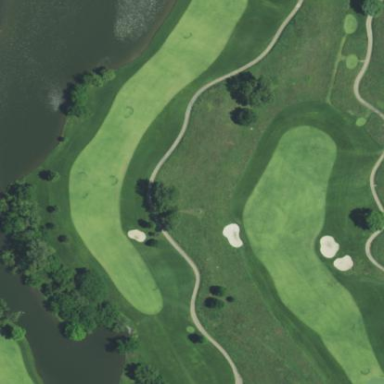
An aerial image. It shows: Rough area in golf course.